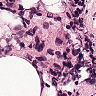
Metastatic tissue present: no